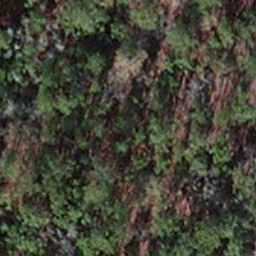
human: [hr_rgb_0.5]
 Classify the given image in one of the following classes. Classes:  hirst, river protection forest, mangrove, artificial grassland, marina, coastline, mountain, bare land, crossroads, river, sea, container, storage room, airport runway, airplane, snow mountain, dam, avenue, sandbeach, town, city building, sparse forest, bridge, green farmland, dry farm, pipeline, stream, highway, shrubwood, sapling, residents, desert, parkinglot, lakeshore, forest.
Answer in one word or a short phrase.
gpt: sapling